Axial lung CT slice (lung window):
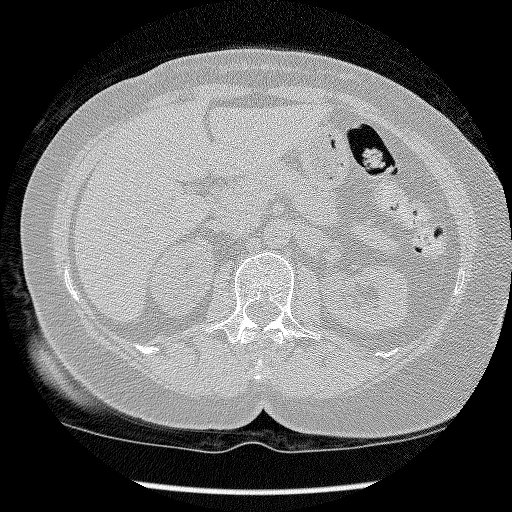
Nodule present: no